Interaction volume radius: 5 \u00c5
Interaction volume height: 10 \u00c5
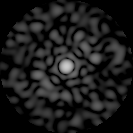
Disorder parameter: 0.8455